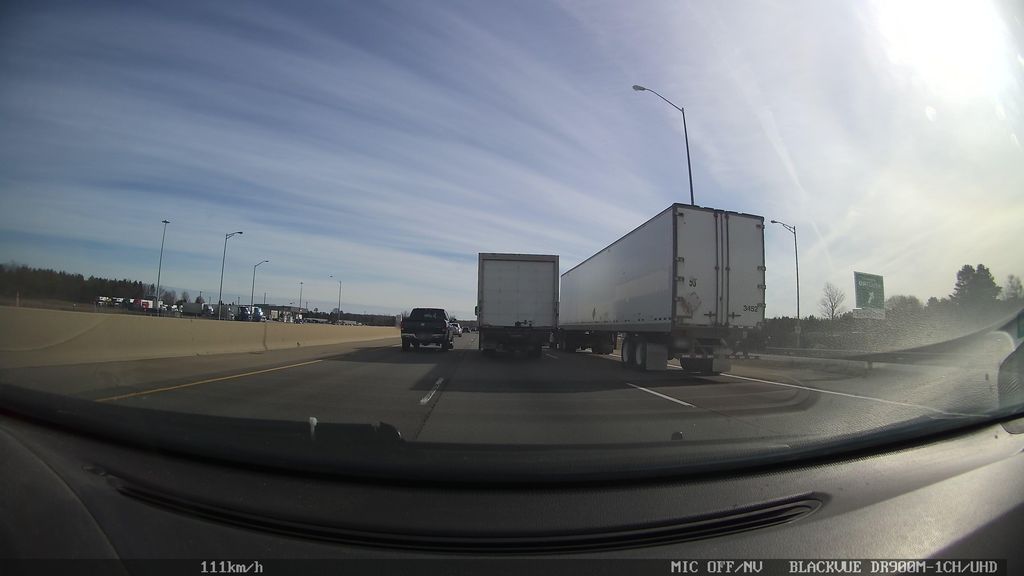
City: kitchener-waterloo